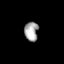
Tissue: skin
Cell type: Epithelial cells
Senescence score: 0.2728
Nuclear area (px): 257
Mean DAPI intensity: 167.125